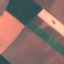
Land use / land cover: AnnualCrop